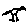
Label: bird